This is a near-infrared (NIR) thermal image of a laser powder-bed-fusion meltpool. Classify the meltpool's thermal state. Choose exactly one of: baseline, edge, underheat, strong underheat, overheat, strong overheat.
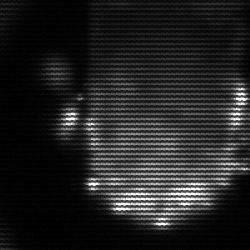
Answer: baseline